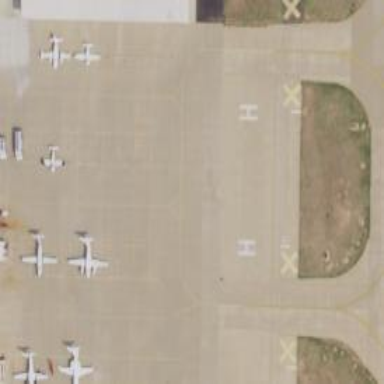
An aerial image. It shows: Image of taxiway at airport.